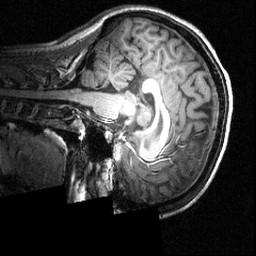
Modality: T1w
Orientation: sagittal
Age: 27
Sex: female
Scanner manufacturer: siemens
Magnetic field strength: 3.951 T
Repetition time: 1.5 s
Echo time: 0.00335 s